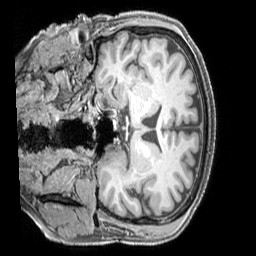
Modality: T1w
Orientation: coronal
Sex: female
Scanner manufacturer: siemens
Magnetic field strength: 3 T
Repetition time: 2.3 s
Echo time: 0.00226 s